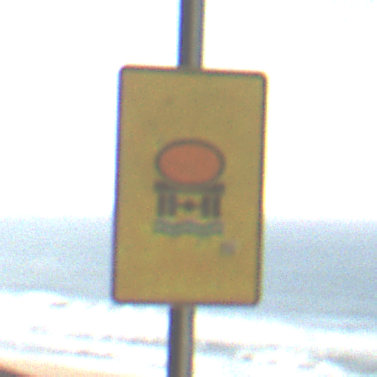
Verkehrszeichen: FahrzeugeMitWassergefaehrdenderLadungOhnePfeilsymbol
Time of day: MorningAfternoon
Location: Outdoor (Urban)
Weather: Clear
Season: NotSpecified
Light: Natural